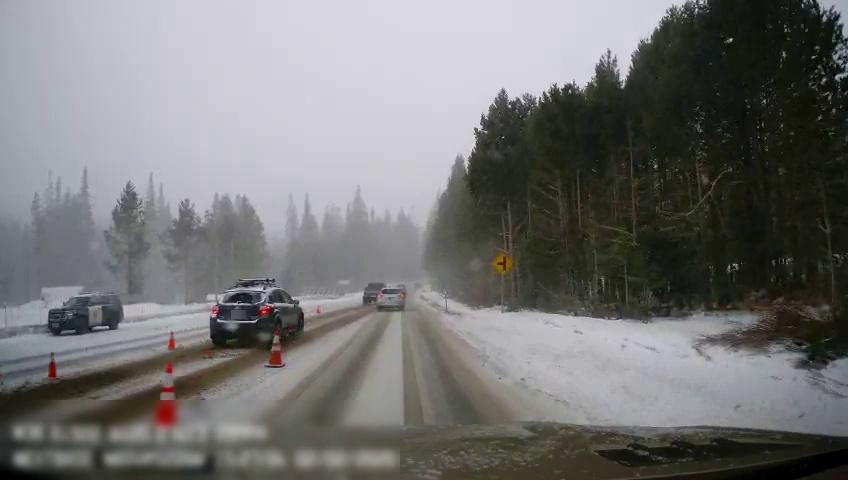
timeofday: Day
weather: Snowy
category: Drivable Space
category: Vehicles | SUV
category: Vehicles | Truck
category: Vehicles | Car
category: Vehicles | SUV
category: Traffic | Signs